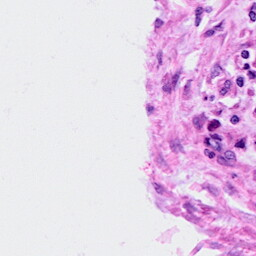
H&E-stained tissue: Cervix